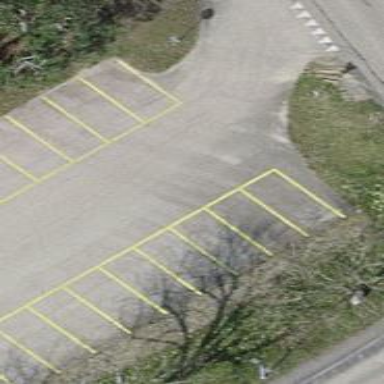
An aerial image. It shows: Road serving as parking aisle.